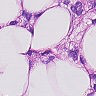
Metastatic tissue present: yes